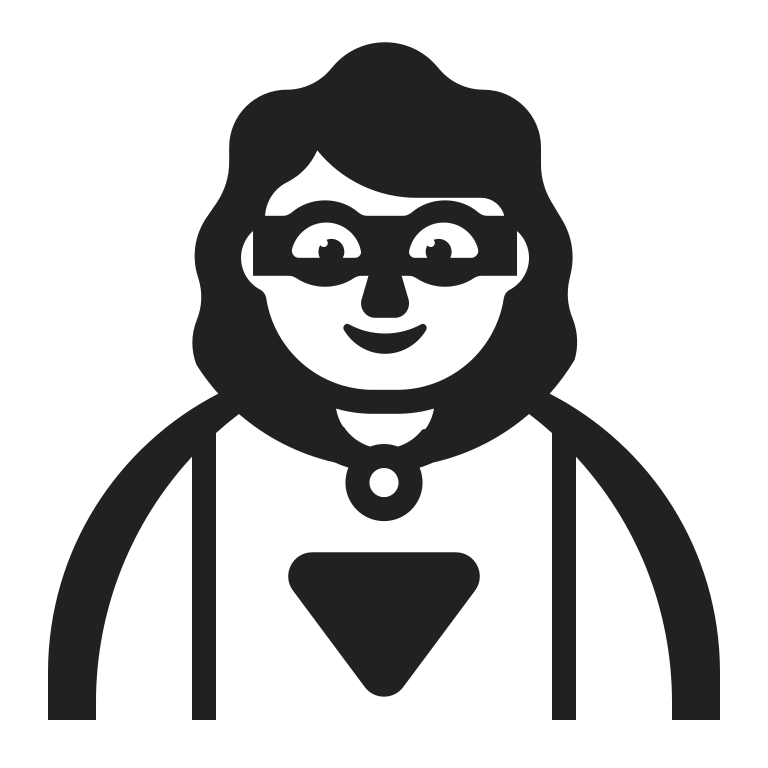
woman superhero high contrast default